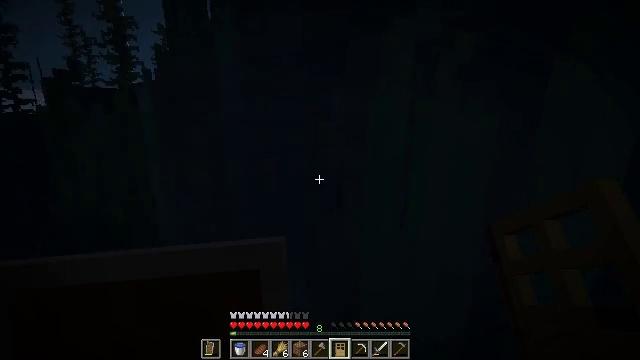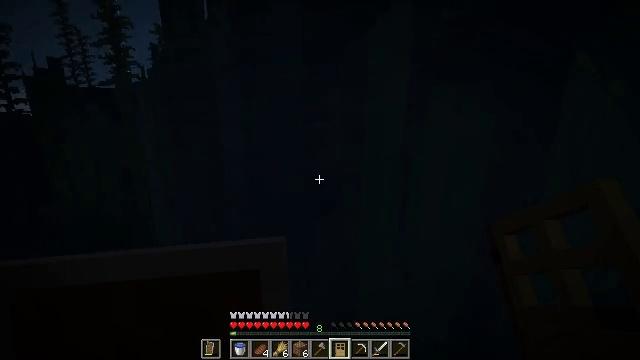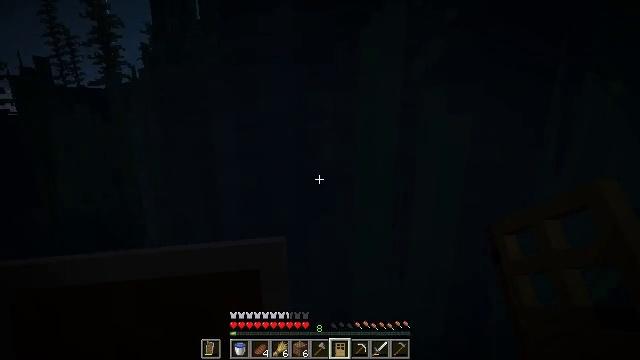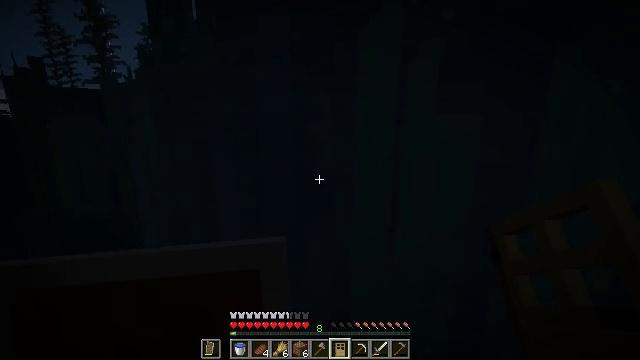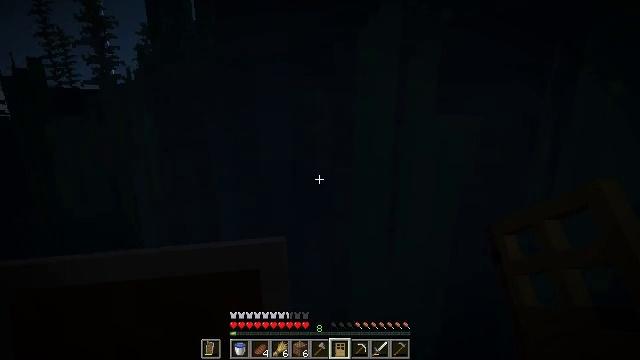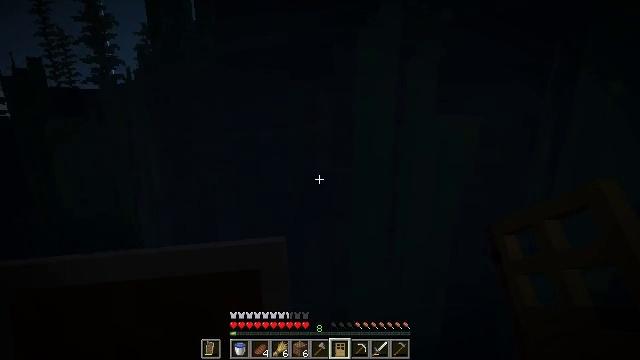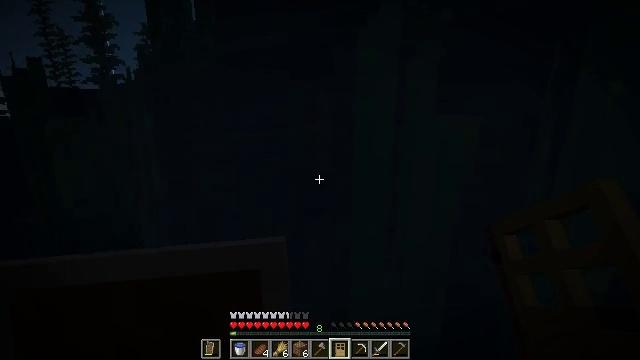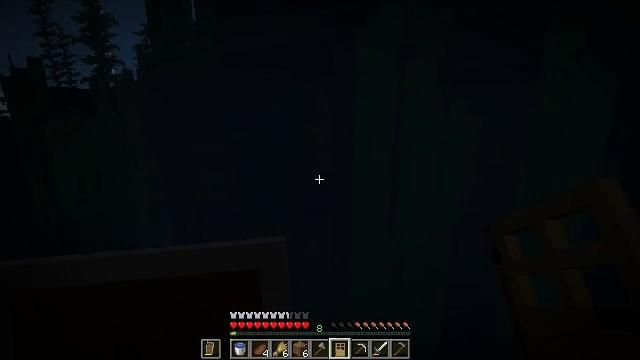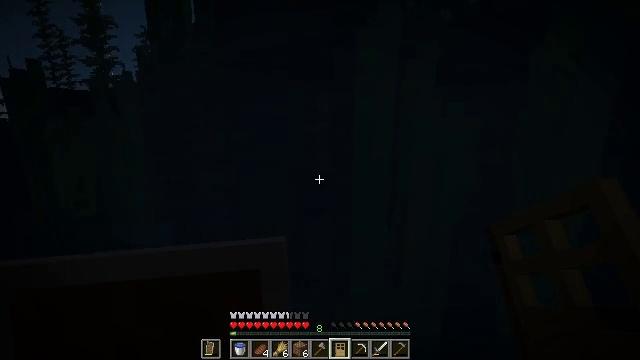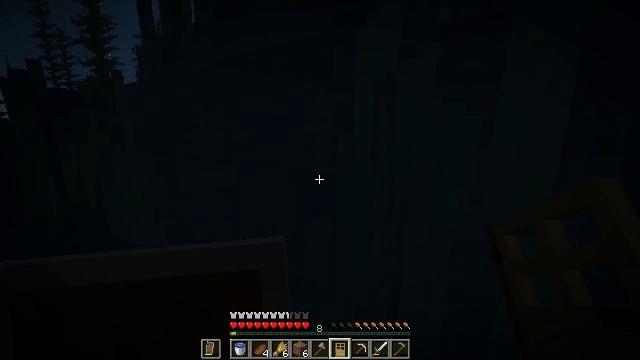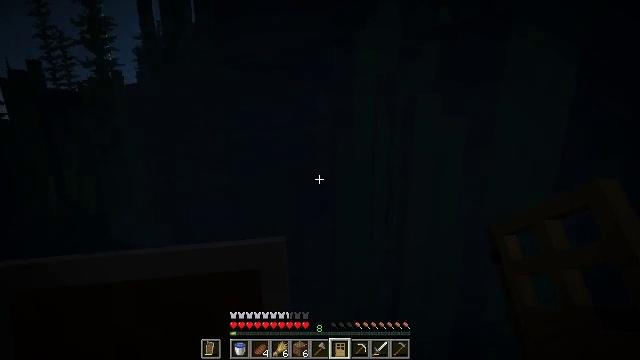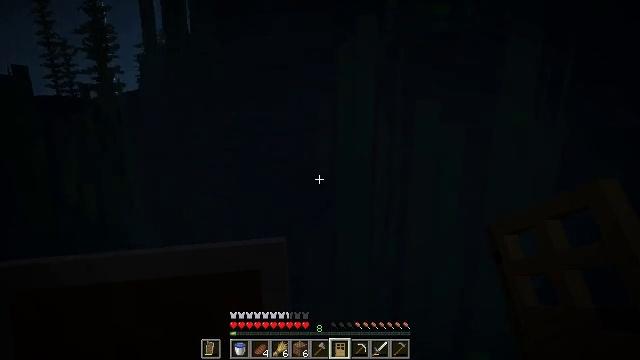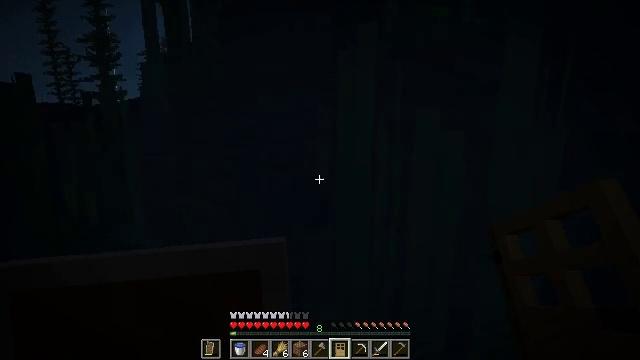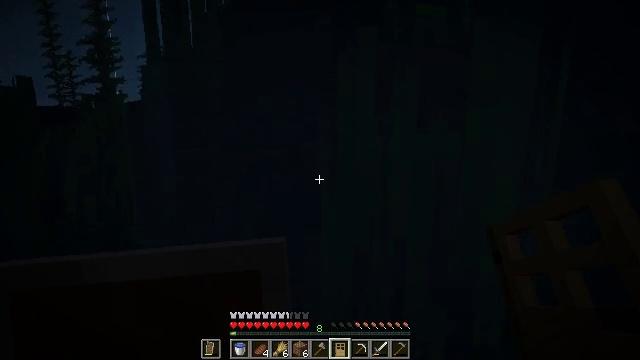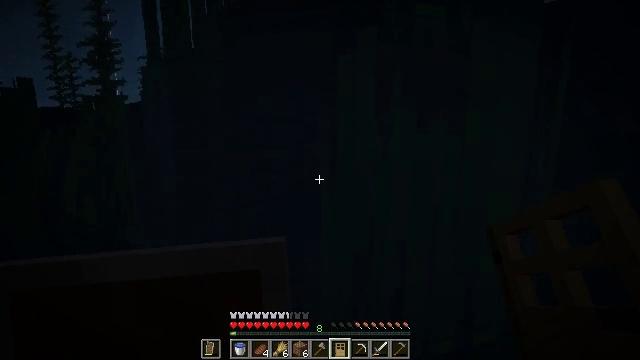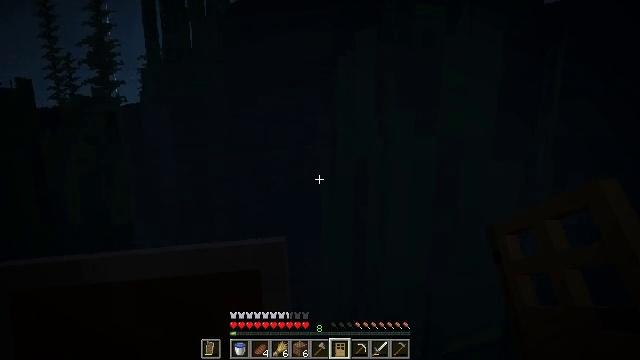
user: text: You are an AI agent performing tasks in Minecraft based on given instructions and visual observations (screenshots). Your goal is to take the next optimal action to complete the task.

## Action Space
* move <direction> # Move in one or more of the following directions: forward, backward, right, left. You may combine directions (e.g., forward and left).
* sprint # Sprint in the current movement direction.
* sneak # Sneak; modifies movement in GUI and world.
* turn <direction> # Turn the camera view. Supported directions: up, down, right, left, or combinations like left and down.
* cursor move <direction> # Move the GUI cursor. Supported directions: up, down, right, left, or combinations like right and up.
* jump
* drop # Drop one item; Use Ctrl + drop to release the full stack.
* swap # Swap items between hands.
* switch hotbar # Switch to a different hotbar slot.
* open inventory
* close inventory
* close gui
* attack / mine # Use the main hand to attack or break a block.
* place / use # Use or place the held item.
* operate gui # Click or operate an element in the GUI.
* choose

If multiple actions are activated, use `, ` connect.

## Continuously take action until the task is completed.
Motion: motion action
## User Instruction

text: Break the tall seagrass.
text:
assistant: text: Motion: no_op
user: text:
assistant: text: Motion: turn right
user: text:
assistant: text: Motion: no_op
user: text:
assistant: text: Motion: no_op
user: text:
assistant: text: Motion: no_op
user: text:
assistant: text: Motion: no_op
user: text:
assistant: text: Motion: no_op
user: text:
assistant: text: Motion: no_op
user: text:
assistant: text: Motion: no_op
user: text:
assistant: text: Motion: no_op
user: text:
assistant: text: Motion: turn up
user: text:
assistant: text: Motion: turn up
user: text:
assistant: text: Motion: no_op
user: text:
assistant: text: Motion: no_op
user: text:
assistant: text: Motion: no_op
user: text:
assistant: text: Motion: no_op
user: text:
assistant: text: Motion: no_op
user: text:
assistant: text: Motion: no_op
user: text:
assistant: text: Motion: no_op
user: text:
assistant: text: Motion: no_op
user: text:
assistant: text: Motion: no_op
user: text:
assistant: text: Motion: no_op
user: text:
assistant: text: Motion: no_op
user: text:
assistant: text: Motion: no_op
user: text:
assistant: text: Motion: no_op
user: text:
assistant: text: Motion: no_op
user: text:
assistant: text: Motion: no_op
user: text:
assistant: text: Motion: no_op
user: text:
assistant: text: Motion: no_op
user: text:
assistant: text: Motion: no_op